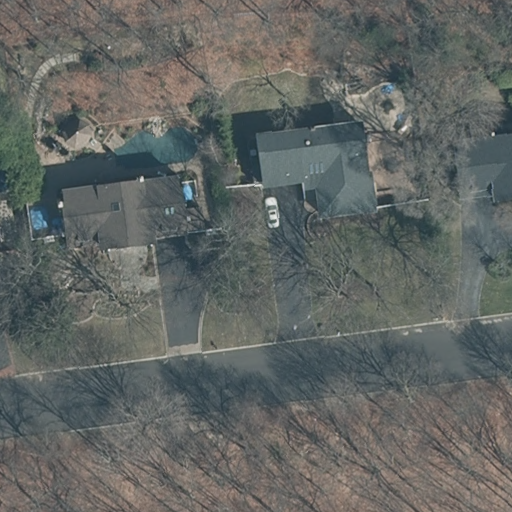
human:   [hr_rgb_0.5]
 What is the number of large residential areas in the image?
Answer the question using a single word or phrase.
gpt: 1

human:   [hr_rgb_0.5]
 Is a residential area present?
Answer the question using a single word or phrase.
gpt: yes

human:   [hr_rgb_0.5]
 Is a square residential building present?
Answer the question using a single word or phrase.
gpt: no

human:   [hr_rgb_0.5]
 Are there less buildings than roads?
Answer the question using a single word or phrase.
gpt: no

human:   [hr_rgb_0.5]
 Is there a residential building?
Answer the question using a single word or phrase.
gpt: yes

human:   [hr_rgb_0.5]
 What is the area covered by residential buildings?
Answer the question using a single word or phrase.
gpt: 767m2

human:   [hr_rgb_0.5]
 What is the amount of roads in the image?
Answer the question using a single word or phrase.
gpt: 1

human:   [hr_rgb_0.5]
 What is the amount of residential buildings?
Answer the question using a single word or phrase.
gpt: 3

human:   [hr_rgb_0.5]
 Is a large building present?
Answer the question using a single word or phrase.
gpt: no

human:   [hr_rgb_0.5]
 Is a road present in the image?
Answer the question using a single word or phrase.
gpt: yes

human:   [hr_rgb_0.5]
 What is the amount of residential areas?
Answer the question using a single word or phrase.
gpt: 1

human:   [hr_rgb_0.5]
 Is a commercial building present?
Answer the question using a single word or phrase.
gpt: no

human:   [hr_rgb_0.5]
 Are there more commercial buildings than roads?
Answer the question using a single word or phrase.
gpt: no

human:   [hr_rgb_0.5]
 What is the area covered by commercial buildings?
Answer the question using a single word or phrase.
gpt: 0m2

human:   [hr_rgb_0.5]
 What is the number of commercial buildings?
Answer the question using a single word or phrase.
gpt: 0

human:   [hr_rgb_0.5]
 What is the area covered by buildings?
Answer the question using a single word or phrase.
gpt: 767m2

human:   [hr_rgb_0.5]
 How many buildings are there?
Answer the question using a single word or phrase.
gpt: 3

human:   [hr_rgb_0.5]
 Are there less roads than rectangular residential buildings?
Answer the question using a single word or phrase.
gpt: no

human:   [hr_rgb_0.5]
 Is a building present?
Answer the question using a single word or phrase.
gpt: yes

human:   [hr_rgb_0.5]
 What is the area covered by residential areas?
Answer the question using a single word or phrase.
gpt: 10639m2

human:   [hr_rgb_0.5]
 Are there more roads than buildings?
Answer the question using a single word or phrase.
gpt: no

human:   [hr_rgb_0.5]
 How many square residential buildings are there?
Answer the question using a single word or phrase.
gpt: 0

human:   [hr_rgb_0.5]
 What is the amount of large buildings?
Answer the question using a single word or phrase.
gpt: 0

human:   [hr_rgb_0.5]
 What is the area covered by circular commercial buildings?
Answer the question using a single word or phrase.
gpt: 0m2

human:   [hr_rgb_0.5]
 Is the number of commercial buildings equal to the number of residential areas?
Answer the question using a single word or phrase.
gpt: no

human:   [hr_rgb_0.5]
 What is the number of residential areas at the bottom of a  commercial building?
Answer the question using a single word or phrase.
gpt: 0

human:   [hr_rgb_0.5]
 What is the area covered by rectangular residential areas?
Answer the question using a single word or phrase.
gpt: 10639m2

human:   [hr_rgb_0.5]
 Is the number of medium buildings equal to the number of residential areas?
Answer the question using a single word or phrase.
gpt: no

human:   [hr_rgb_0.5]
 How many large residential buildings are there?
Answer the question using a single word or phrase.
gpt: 0

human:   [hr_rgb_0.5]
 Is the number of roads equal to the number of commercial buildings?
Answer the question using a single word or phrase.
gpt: no

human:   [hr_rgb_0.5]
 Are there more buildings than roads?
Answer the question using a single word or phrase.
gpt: yes

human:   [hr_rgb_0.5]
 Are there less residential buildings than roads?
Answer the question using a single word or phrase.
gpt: no

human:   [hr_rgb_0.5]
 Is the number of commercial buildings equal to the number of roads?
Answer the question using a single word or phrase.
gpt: no

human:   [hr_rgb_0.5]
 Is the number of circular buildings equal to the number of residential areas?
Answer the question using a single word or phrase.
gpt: no

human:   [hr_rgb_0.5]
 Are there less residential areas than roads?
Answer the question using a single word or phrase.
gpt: no

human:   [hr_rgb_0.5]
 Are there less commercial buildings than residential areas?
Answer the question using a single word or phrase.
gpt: yes

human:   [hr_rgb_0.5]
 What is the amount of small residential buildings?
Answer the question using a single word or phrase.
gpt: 0

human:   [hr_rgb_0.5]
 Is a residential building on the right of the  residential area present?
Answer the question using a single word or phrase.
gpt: yes

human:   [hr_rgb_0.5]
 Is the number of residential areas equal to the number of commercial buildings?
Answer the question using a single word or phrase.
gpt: no

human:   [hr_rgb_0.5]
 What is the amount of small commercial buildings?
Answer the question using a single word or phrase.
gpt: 0

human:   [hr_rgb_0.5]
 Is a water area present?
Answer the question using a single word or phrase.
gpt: no

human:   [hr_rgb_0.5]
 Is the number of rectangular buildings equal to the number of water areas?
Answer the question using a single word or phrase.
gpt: no

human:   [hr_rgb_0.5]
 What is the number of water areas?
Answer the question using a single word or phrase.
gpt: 0

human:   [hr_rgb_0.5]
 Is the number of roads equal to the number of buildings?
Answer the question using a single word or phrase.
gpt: no

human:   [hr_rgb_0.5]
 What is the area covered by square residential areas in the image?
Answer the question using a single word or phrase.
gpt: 0m2

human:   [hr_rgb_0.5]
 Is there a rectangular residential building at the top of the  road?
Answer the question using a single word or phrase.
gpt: yes

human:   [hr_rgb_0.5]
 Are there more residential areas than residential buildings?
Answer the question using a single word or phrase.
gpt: no

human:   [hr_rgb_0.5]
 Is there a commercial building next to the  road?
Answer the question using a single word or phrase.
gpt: no

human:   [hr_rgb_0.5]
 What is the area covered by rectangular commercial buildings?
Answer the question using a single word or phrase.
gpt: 0m2

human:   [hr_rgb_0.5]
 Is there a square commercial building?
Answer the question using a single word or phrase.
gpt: no

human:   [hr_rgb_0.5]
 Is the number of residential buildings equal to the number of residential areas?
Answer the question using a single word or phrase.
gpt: no

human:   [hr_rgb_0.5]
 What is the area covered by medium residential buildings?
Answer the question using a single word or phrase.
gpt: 767m2

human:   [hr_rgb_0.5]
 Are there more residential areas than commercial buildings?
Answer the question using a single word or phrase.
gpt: yes

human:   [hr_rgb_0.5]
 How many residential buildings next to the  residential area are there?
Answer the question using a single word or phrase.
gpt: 3

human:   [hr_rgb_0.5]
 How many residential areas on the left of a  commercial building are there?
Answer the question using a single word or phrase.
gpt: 0

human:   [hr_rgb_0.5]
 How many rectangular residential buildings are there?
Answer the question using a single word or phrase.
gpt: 1

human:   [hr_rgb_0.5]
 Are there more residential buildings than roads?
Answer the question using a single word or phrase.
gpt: yes

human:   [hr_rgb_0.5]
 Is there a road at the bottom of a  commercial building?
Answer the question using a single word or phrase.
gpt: no

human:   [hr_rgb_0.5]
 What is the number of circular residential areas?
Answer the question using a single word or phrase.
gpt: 0

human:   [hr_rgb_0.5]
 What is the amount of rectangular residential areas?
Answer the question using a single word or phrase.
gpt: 1

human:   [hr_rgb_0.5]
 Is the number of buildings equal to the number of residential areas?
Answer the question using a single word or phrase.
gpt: no

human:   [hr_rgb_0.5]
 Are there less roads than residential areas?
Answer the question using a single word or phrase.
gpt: no

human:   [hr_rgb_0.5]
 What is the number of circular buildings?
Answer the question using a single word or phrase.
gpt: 0

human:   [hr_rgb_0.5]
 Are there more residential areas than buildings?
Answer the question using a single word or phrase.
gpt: no